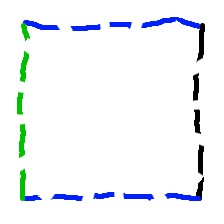
Shape: square